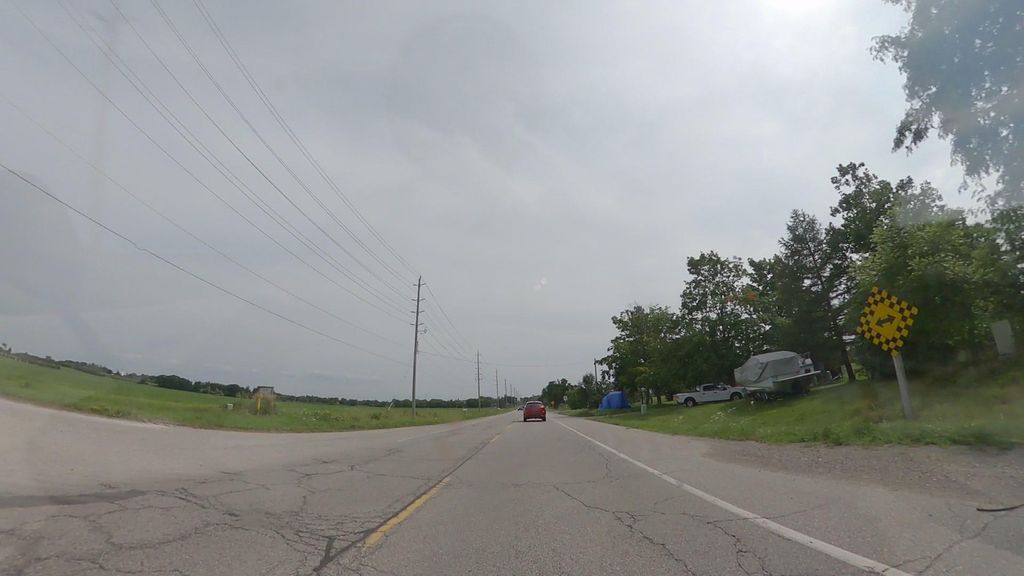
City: kitchener-waterloo